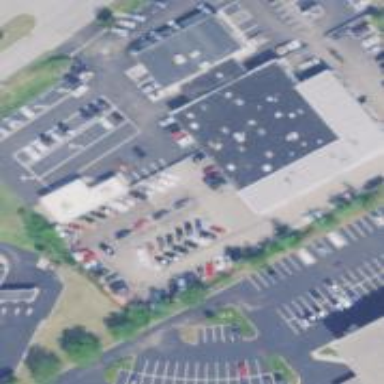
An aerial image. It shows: Building that houses car repair shop.